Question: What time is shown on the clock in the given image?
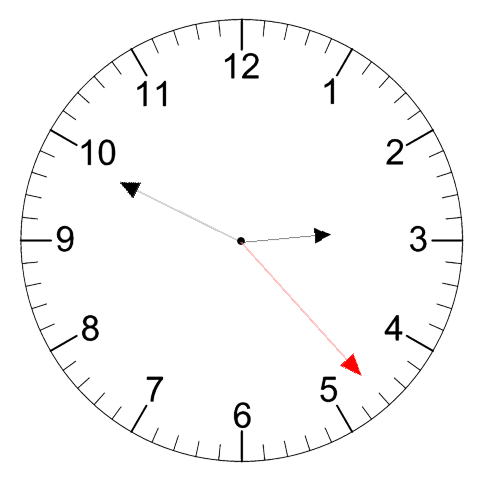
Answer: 02:49:23